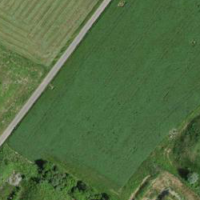
EUNIS habitat code: 52
Species observed at this site:
Corvus corone
Turdus philomelos
Emberiza citrinella
Prunella modularis
Aegithalos caudatus
Buteo buteo
Asio otus
Sylvia atricapilla
Spinus spinus
Phylloscopus collybita
Alauda arvensis
Erithacus rubecula
Pica pica
Phoenicurus ochruros
Garrulus glandarius
Saxicola rubicola
Falco tinnunculus
Emberiza calandra
Accipiter nisus
Cyanistes caeruleus
Lepus europaeus
Lanius excubitor
Linaria cannabina
Chloris chloris
Phasianus colchicus
Lanius collurio
Carduelis carduelis
Turdus merula
Columba palumbus
Saxicola rubetra
Parus major
Milvus migrans
Motacilla alba